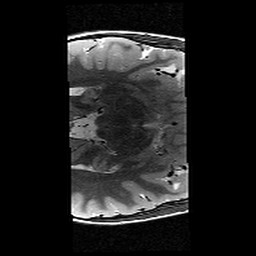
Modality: T2w
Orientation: axial
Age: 12
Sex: female
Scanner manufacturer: siemens
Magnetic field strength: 3 T
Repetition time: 9.23 s
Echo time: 0.067 s